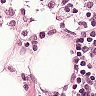
Metastatic tissue present: no